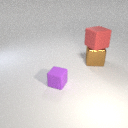
small purple rubber cube in front of large brown metal cube